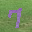
Label: 7